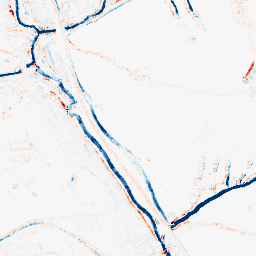
Category: morphological
Decomposition family: morphological_ellipse
Decomposition parameters: operation: average
width: 5
height: 5
Upsampling method: sinc_hamming
Upsampling parameters: scale: 2
kernel_size: 8
Upsampling scale: 2